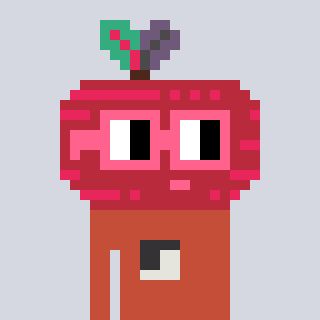
a pixel art character with square pink glasses, a beet-shaped head and a rust-colored body on a cool background